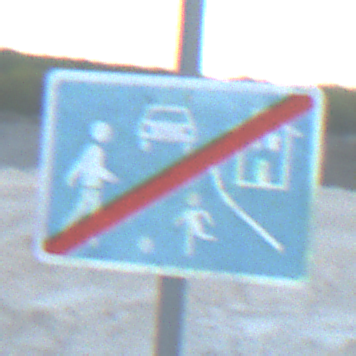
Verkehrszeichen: EndeVerkehrsberuhigterBereich
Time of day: SunriseSunset
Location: Outdoor (Beach)
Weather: PartlyCloudy
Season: NotSpecified
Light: Natural